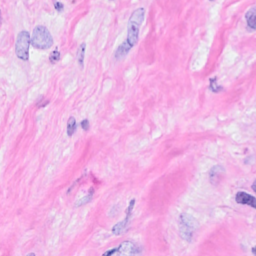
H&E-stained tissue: Breast